Question:
Is there something obviously wrong that I'm just not seeing here?
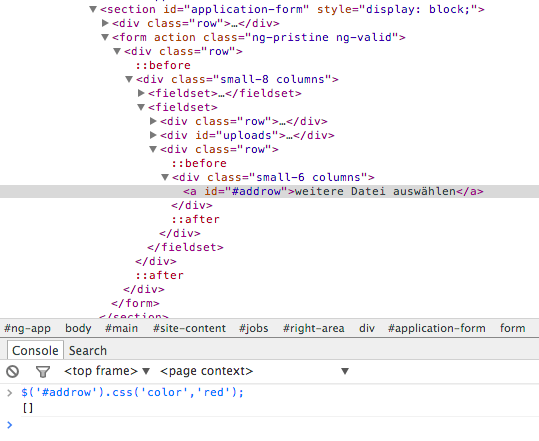
Answer: '#' is a special character / operator in CSS selectors. It's not really meant to be part of the 'id' attribute's value.
'''
<a id="addrow">
'''
'''
$('#addrow')
'''
Granted, it is possible to keep the '#' in the attribute, but you'll have to <URL> in the selector:
'''
$('#\#addrow')
'''